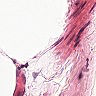
Metastatic tissue present: no